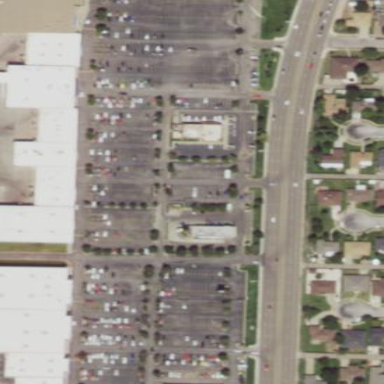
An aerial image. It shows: Retail area.